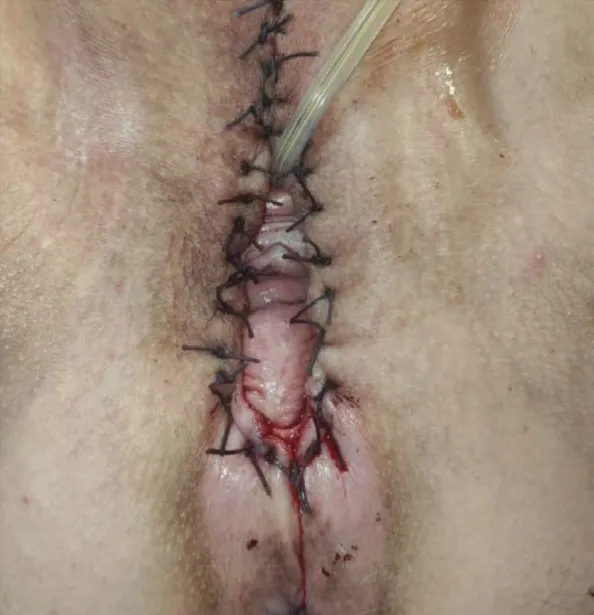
Final result of radical total vulvectomy.
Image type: medical_photograph (other_medical_photograph)